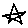
Label: star